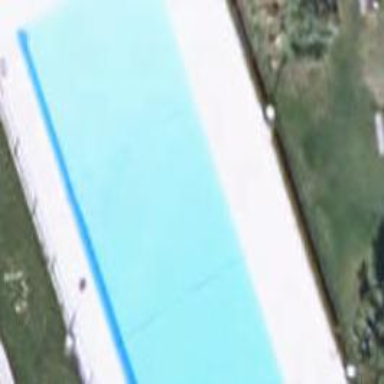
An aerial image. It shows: Swimming pool located in leisure land.